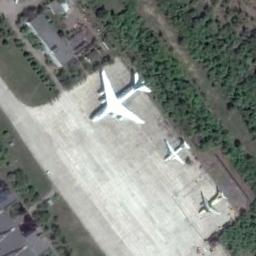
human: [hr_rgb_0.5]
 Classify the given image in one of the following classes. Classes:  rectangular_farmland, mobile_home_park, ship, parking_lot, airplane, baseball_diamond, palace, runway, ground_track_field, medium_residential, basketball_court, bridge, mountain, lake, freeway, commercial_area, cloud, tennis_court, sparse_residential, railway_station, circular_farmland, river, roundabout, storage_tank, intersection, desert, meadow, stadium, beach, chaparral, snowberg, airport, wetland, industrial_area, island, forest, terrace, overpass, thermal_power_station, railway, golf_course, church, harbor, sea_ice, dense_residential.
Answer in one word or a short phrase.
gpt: airplane